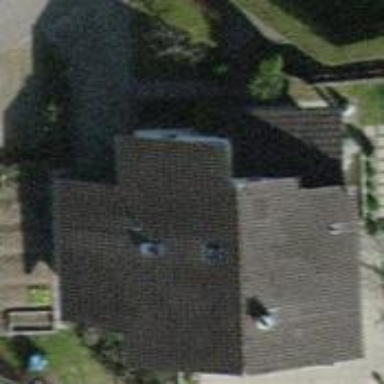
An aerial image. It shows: Detached building.